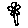
Label: flower